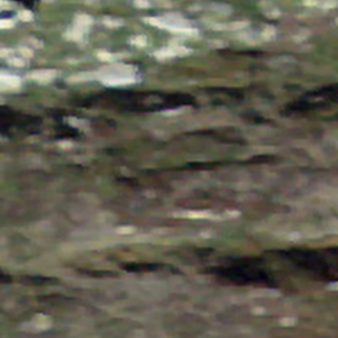
Label: other